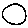
Label: moon